Question: I've coded this 'div' with a gradient background and rounded corners:
'''
#pill {
font-size: 12px;
height: 40px;
width: 100px;
margin: 0 20px 0 20px;
background: transparent;
background-image: linear-gradient(#080, #cf0 45%, #cf0 55%, #080);
z-index: 1;
text-align: center;
}
#pill::before {
display: block;
content: '';
width: 40px;
height: 40px;
position: absolute;
margin-left: -20px;
z-index: -1;
border-radius: 40px;
background-image: radial-gradient(21px #cf0 5%, #080);
}
#pill::after {
display: inline-block;
content: '';
width: 40px;
height: 40px;
position: relative;
top: -14.5px;
right: -50px;
z-index: -1;
border-radius: 40px;
background-image: radial-gradient(21px #cf0 5%, #080);
}
'''
The result with Firefox, at top zoom, is this one:

I'm not satisfied of the way I had to use hardwired values, specially for the '::before' element.
Is there a way, without jQuery, to make everything dynamic? I tested the CSS3 'border-image-slice', which looked promising, but it seems to refuse a 'radial-gradient' as border image.
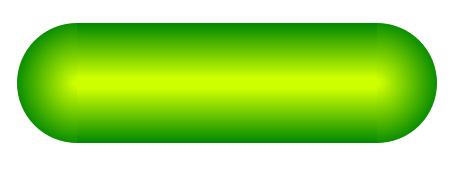
Answer: More or less your requested result, but created with a shadow
You can play with the shadow parameters to fine adjust it.
'''
#test {
height: 40px;
width: 140px;
border-radius: 20px;
background-color: #cf0;
box-shadow: inset 0px 0px 14px 10px #080;
}
#pill {
font-size: 12px;
height: 40px;
width: 100px;
margin: 0 20px 0 20px;
background: transparent;
background-image: linear-gradient(#080, #cf0 45%, #cf0 55%, #080);
z-index: 1;
text-align: center;
}
#pill::before {
display: block;
content: '';
width: 40px;
height: 40px;
position: absolute;
margin-left: -20px;
z-index: -1;
border-radius: 40px;
background-image: radial-gradient(circle 21px, #cf0 5%, #080);
}
#pill::after {
display: inline-block;
content: '';
width: 40px;
height: 40px;
position: relative;
right: -50px;
z-index: -1;
border-radius: 40px;
background-image: radial-gradient(circle 21px, #cf0 5%, #080);
}
'''
'''
<div id=pill></div>
<div id=test></div>
'''